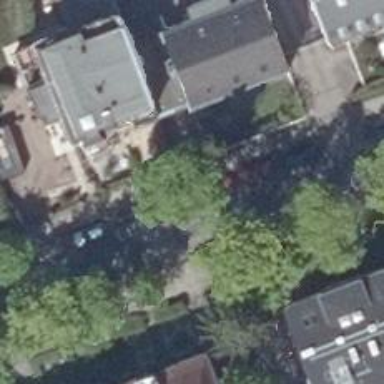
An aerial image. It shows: Avenue of deciduous broadleaved trees.